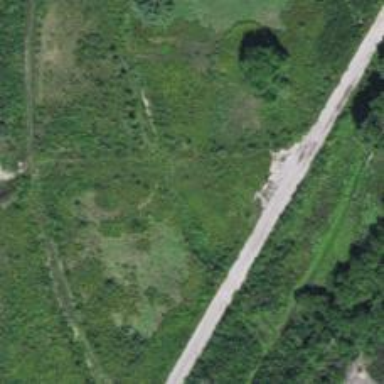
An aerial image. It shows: Disused railway spur line.